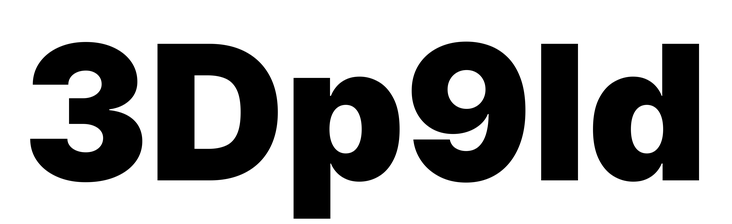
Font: Inter_Black